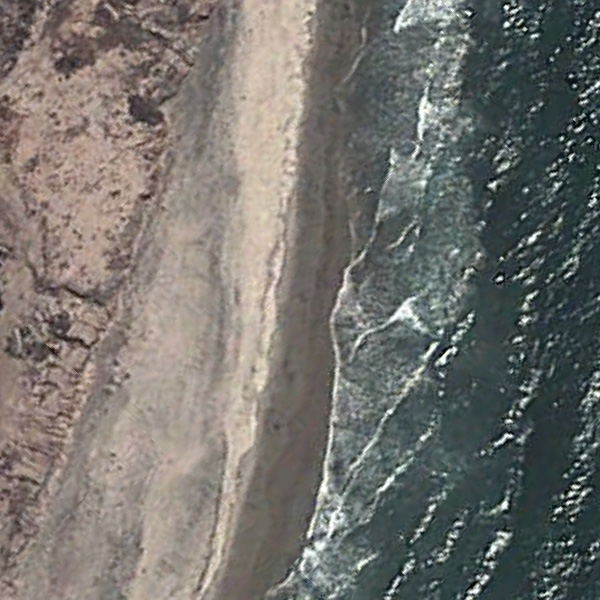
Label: Beach